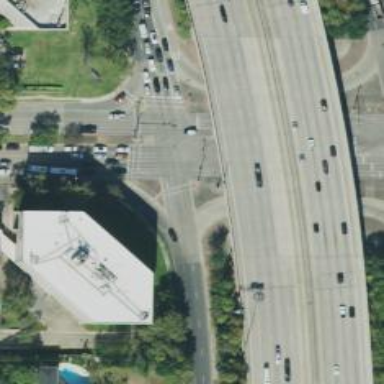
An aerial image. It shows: Frontage road that is classified as secondary link.